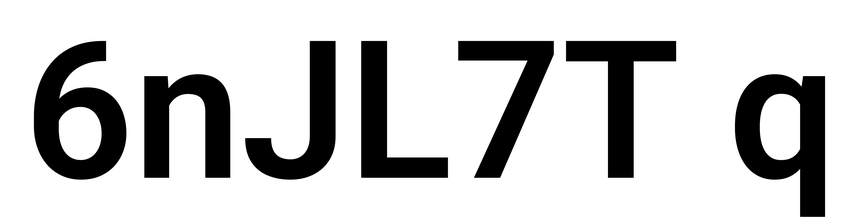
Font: Roboto_SemiBold